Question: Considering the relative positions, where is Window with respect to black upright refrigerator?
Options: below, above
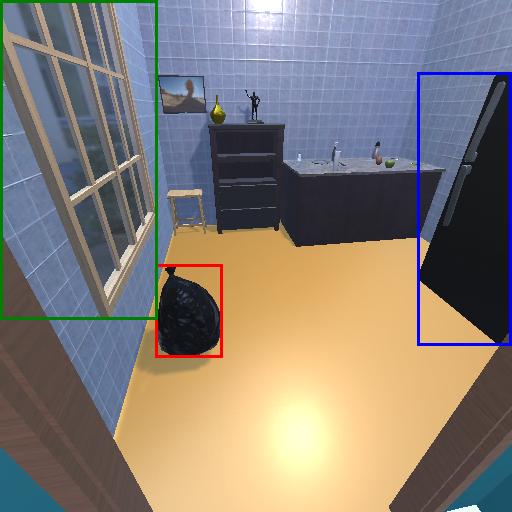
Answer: below